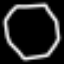
Label: octagon